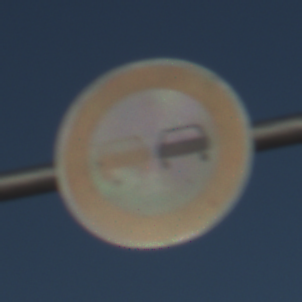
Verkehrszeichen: Ueberholverbot
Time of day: MorningAfternoon
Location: Outdoor (Nature)
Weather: Clear
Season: NotSpecified
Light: Natural